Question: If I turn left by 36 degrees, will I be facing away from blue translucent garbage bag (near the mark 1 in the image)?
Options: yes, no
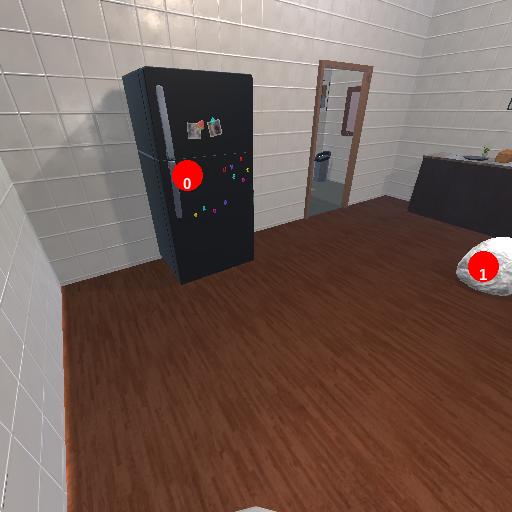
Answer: yes